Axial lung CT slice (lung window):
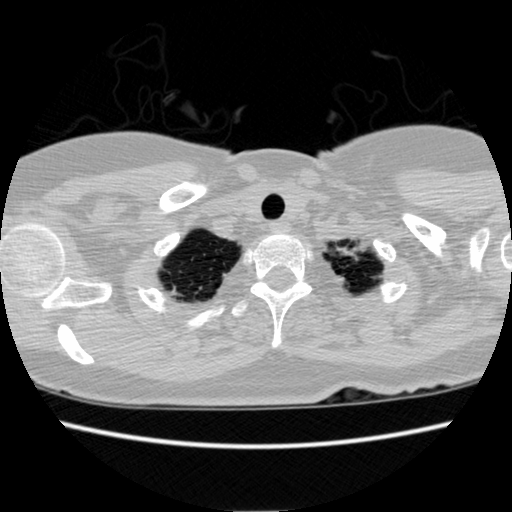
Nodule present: no